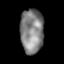
Tissue: lung
Cell type: Epithelial cells
Senescence score: 0.2039
Nuclear area (px): 1011
Mean DAPI intensity: 129.711